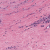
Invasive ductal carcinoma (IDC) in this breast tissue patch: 1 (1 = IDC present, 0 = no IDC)